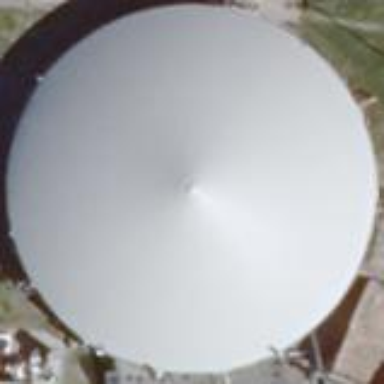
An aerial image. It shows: Digester building with dome-shaped roof.